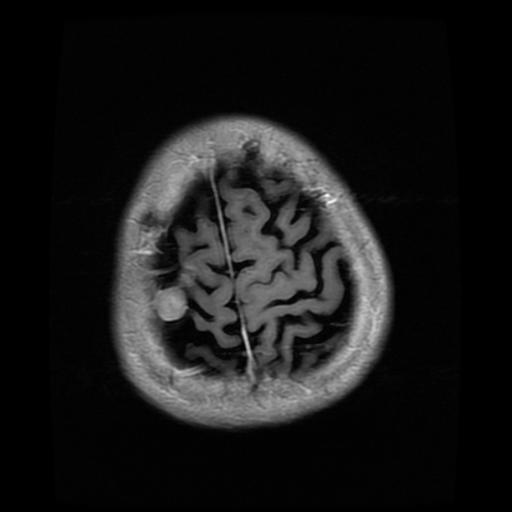
Label: meningioma